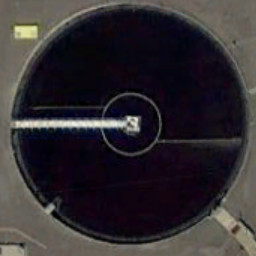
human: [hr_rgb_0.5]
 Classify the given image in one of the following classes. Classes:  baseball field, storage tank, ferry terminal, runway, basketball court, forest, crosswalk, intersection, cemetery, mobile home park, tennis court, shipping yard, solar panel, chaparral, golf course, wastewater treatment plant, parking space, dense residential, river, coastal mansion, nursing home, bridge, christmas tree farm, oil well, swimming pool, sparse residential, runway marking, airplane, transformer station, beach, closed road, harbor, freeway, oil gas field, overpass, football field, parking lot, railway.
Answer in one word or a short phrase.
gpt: wastewater treatment plant